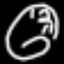
Label: clock